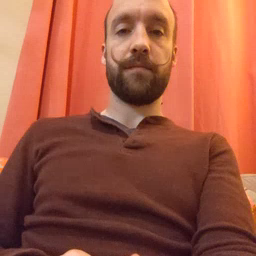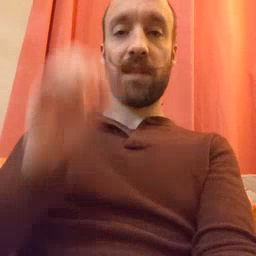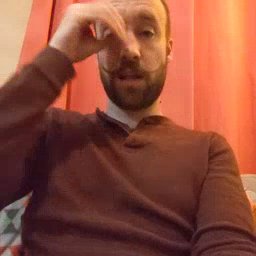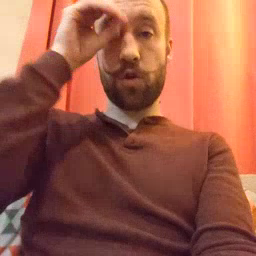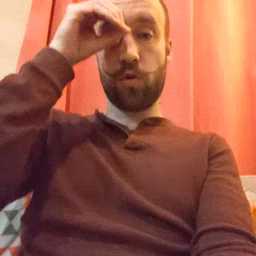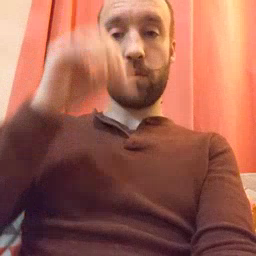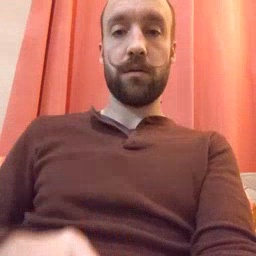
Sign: owl